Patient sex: F
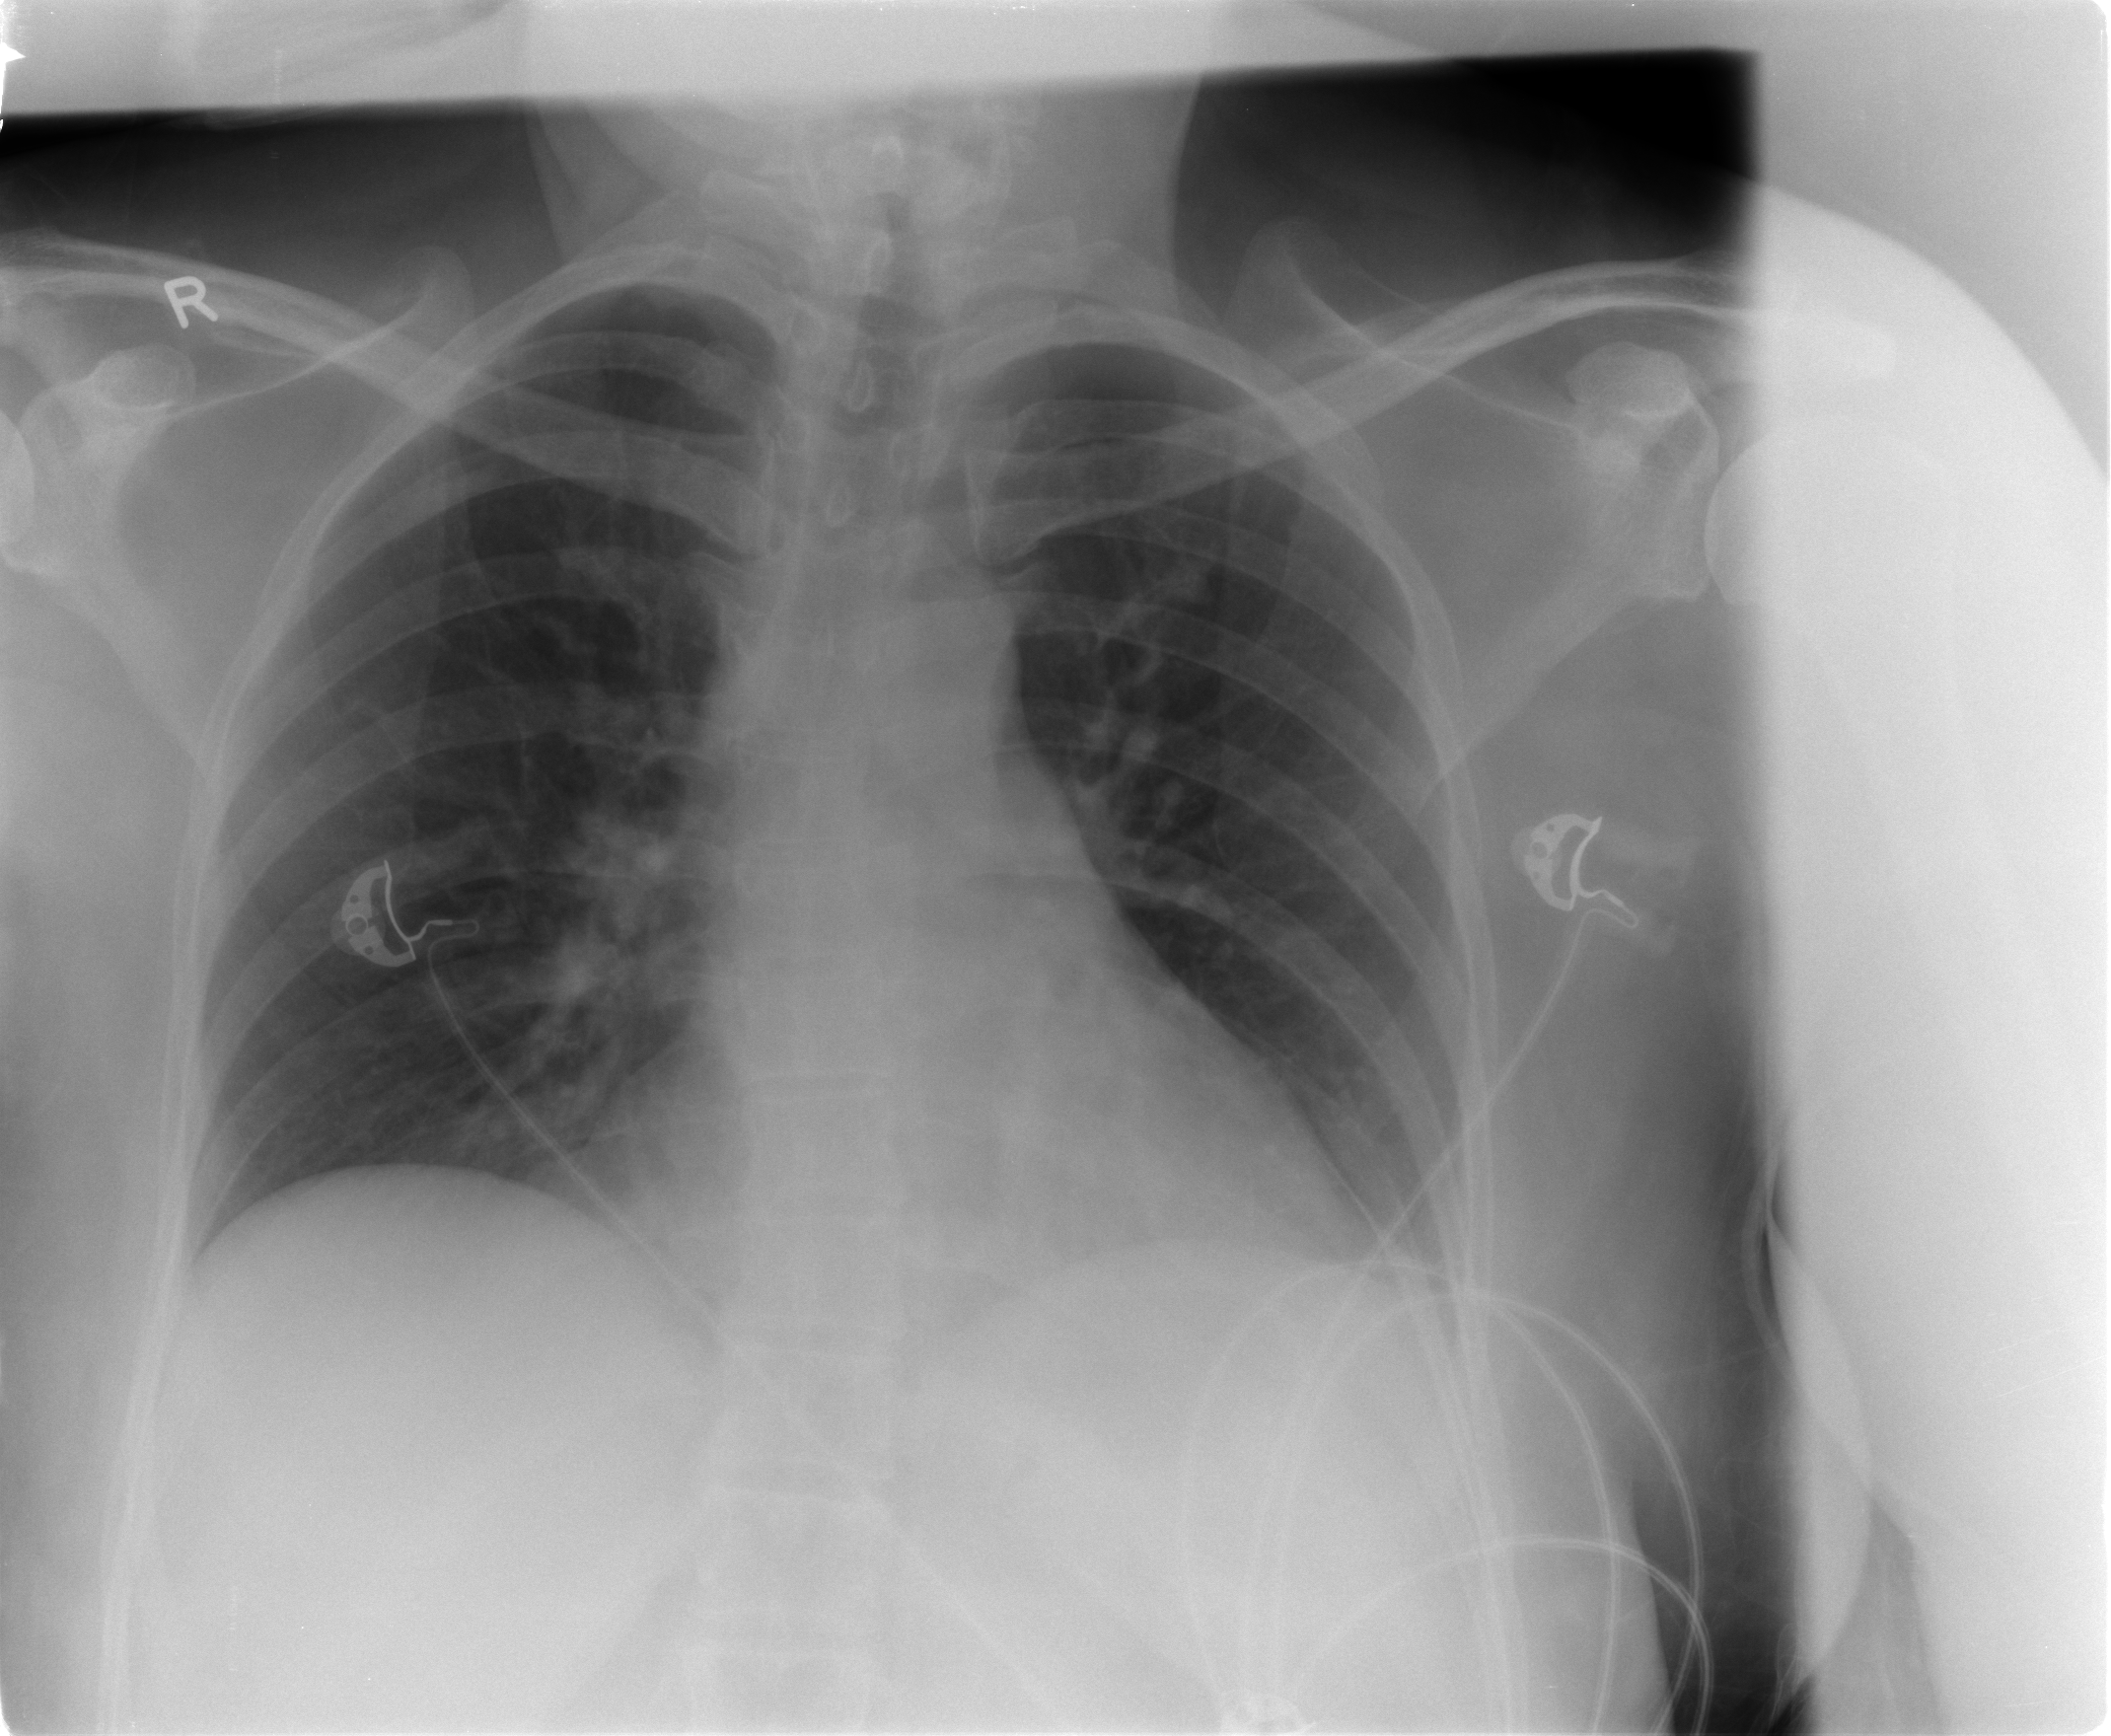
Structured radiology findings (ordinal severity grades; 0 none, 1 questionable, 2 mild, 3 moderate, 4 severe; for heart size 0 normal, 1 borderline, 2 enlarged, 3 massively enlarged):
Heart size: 0
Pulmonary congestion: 0
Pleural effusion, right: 0
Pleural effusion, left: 0
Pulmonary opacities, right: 0
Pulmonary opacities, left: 0
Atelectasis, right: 2
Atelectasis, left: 2